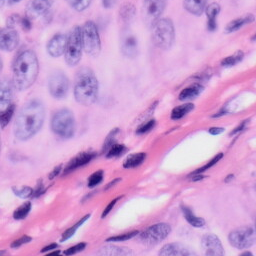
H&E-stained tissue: Skin